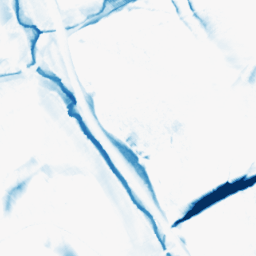
Category: morphological
Decomposition family: morphological_diamond
Decomposition parameters: operation: closing
radius: 15
Upsampling method: linear_exact
Upsampling parameters: scale: 4
Upsampling scale: 4